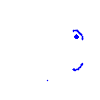
Particle: proton